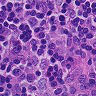
Metastatic tissue present: no